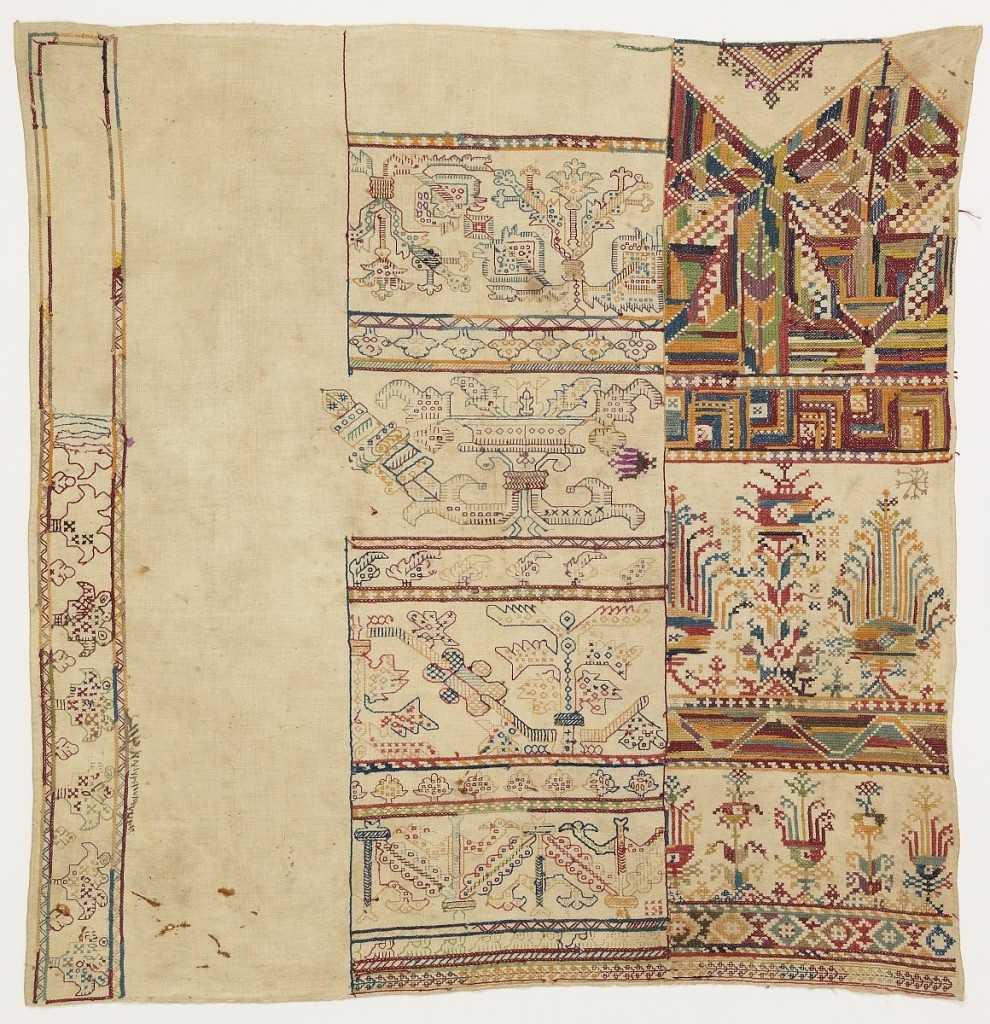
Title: Sampler
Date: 18th–19th century
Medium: cotton, silk Technique: embroidered using long-armed cross, back and stem stitches
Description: Square of undyed cotton partially filled with sections of borders and designs, some suggestive of Renaissance symmetrical stylized plant borders and some fantastic geometrical symmetrial floral repeats. In faded multicolored silk and cotton floss.